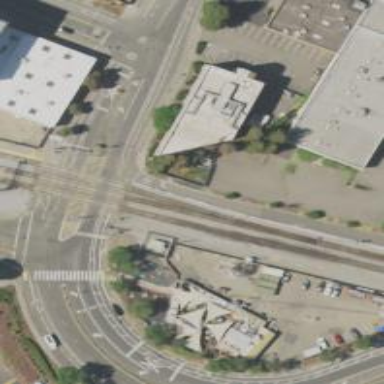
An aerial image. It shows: Railway spur junction.